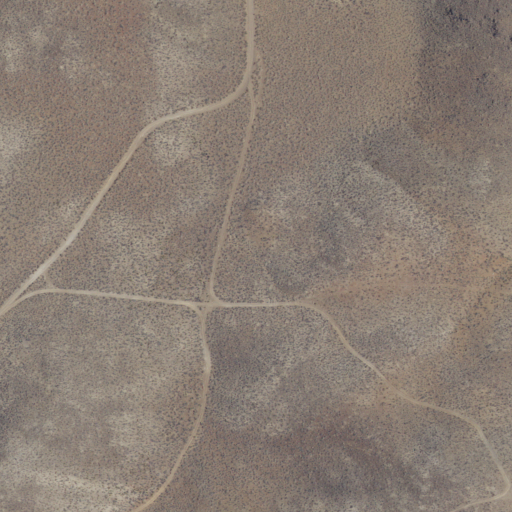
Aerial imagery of mountains in California named Poverty Hills containing only shrub